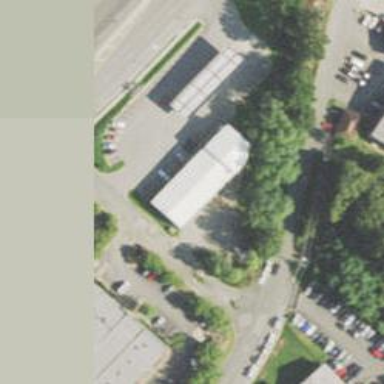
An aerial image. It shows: Convenience shop.